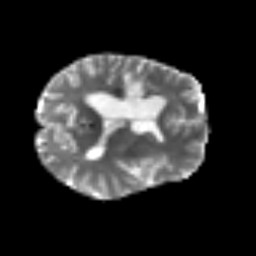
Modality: T2w
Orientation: axial
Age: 39
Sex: male
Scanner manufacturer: siemens
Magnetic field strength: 3 T
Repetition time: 3.2 s
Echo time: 0.081 s